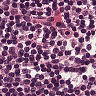
Metastatic tissue present: no